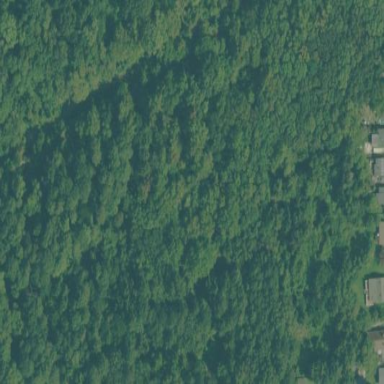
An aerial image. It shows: Mixed woodland area with variety of leaf types and cycles.